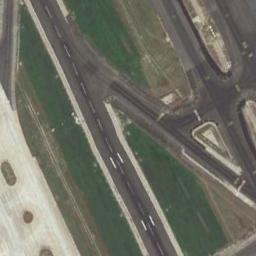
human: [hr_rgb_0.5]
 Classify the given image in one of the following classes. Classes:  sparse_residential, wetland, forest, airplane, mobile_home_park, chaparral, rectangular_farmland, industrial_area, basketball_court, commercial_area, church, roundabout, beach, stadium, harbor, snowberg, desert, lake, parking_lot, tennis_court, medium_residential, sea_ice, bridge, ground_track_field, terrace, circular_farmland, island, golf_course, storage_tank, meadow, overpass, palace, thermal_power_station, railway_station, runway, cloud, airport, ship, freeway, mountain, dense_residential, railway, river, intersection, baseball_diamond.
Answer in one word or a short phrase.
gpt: runway